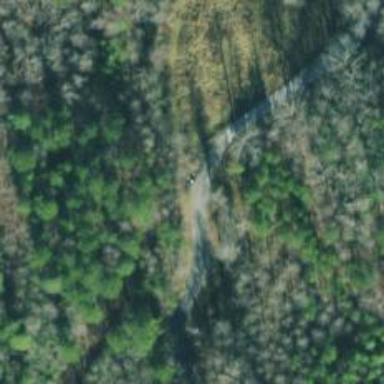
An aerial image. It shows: Culvert tunnel.